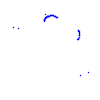
Particle: proton